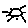
Label: sun